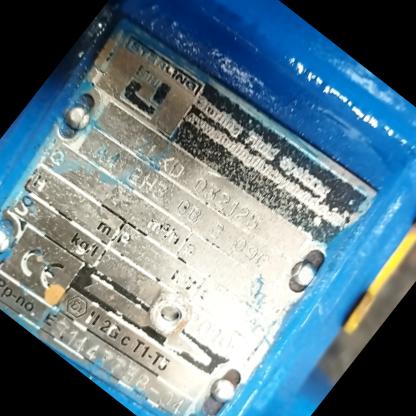
Klasa: tabliczka-znamionowa